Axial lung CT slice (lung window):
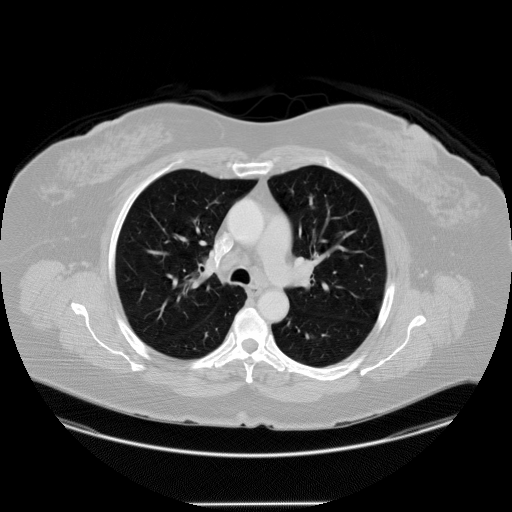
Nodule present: no